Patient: sex F, age 69
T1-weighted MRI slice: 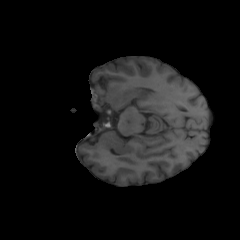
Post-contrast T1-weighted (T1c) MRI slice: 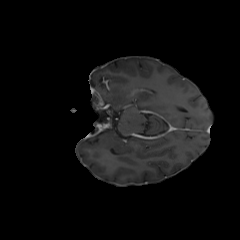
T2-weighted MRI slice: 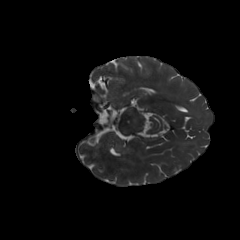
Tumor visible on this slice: no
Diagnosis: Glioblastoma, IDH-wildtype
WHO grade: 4